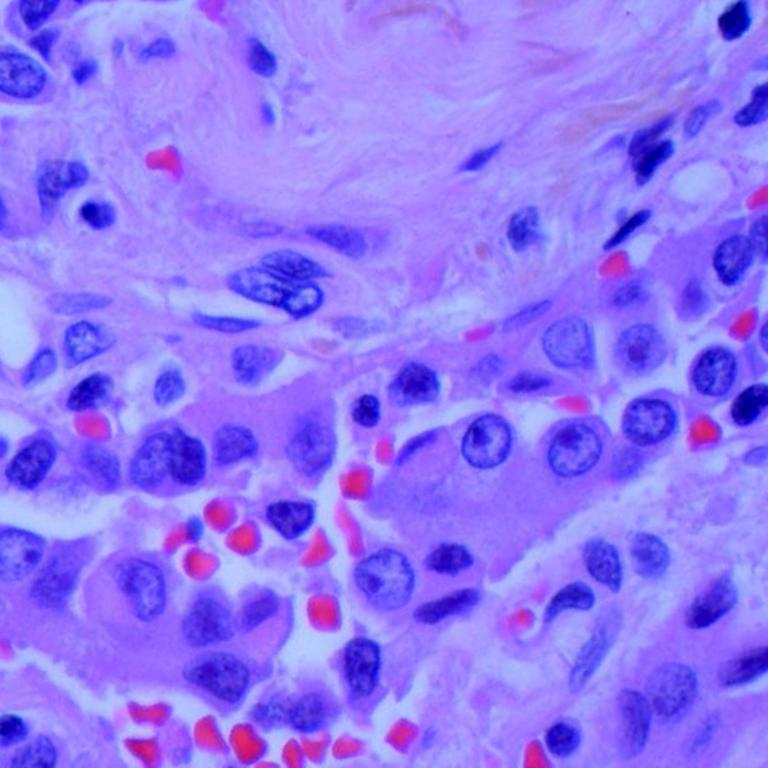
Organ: lung
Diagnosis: adenocarcinomas